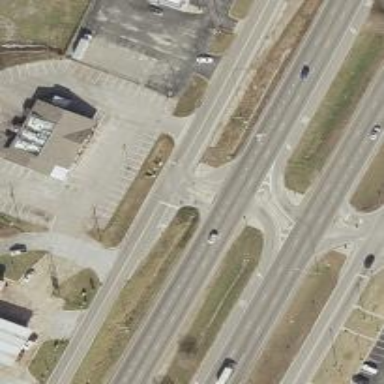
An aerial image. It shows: Expressway with asphalt surface classified as trunk highway.